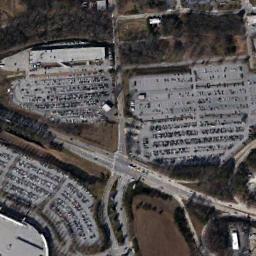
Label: parking_lot